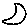
Label: moon